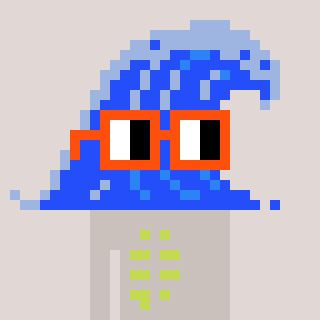
a pixel art character with square orange glasses, a wave-shaped head and a foggrey-colored body on a warm background